Question: all. I have a table in the worksheet called called and with the following values.
'''
A B
1 09:00
2 10:00
3 11:00
4 12:00
5 13:00
6 14:00
7 15:00
8 16:00
9 17:00
'''
The code for this as follows:
'''
For i = 1 To ws_misc.Range("periodNo").Rows.Count
CombinedName = periodNo(i, 1) & " - " & periodName(i, 1)
cbo_period.AddItem CombinedName
Next i
'''
and thsi generates:

Now you will notice that there is a () text field to the right. Basically I am trying to create a form of dynamic validation based on the entry that period has. Here are the cases:
'''
If user selects Then
1 - 09:00 Length can only accept values from 1-9
2 - 10:00 Length can only accept values from 1-8
3 - 11:00 Length can only accept values from 1-7
4 - 12:00 Length can only accept values from 1-6
5 - 13:00 Length can only accept values from 1-5
6 - 14:00 Length can only accept values from 1-4
7 - 15:00 Length can only accept values from 1-3
8 - 16:00 Length can only accept values from 1-2
9 - 17:00 Length can only accept values from 1-1
'''
How would I go about accomplishing this?
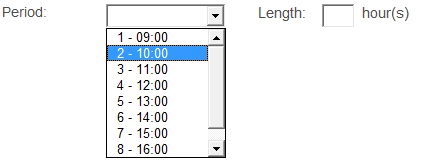
Answer: Try something like:
'''
if me.txt_length.value<1 or me.txt_length.value>10-clng(left(me.cbo_period.value,1)) then
msgbox "Entry must be between 1 and " & 10-clng(left(me.cbo_period.value,1))
end if
'''